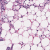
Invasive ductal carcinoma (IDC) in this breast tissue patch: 1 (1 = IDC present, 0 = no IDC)